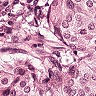
Metastatic tissue present: yes